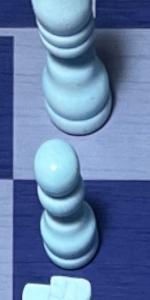
Label: Pawn_White